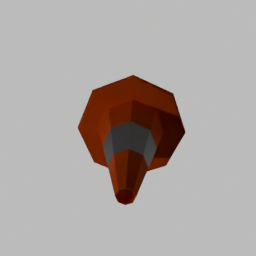
Label: tools